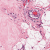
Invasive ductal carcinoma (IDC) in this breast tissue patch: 0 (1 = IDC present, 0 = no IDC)